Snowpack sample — Loveland Pass, Silver Plume, Colorado, USA (2/11/26, 12:00 PM MST)
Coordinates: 39.663, -105.886
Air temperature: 35 °F
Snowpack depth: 82 cm
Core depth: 40 cm
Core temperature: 23 °F
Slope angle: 13°, slope face: 12°
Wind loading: high
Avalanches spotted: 1
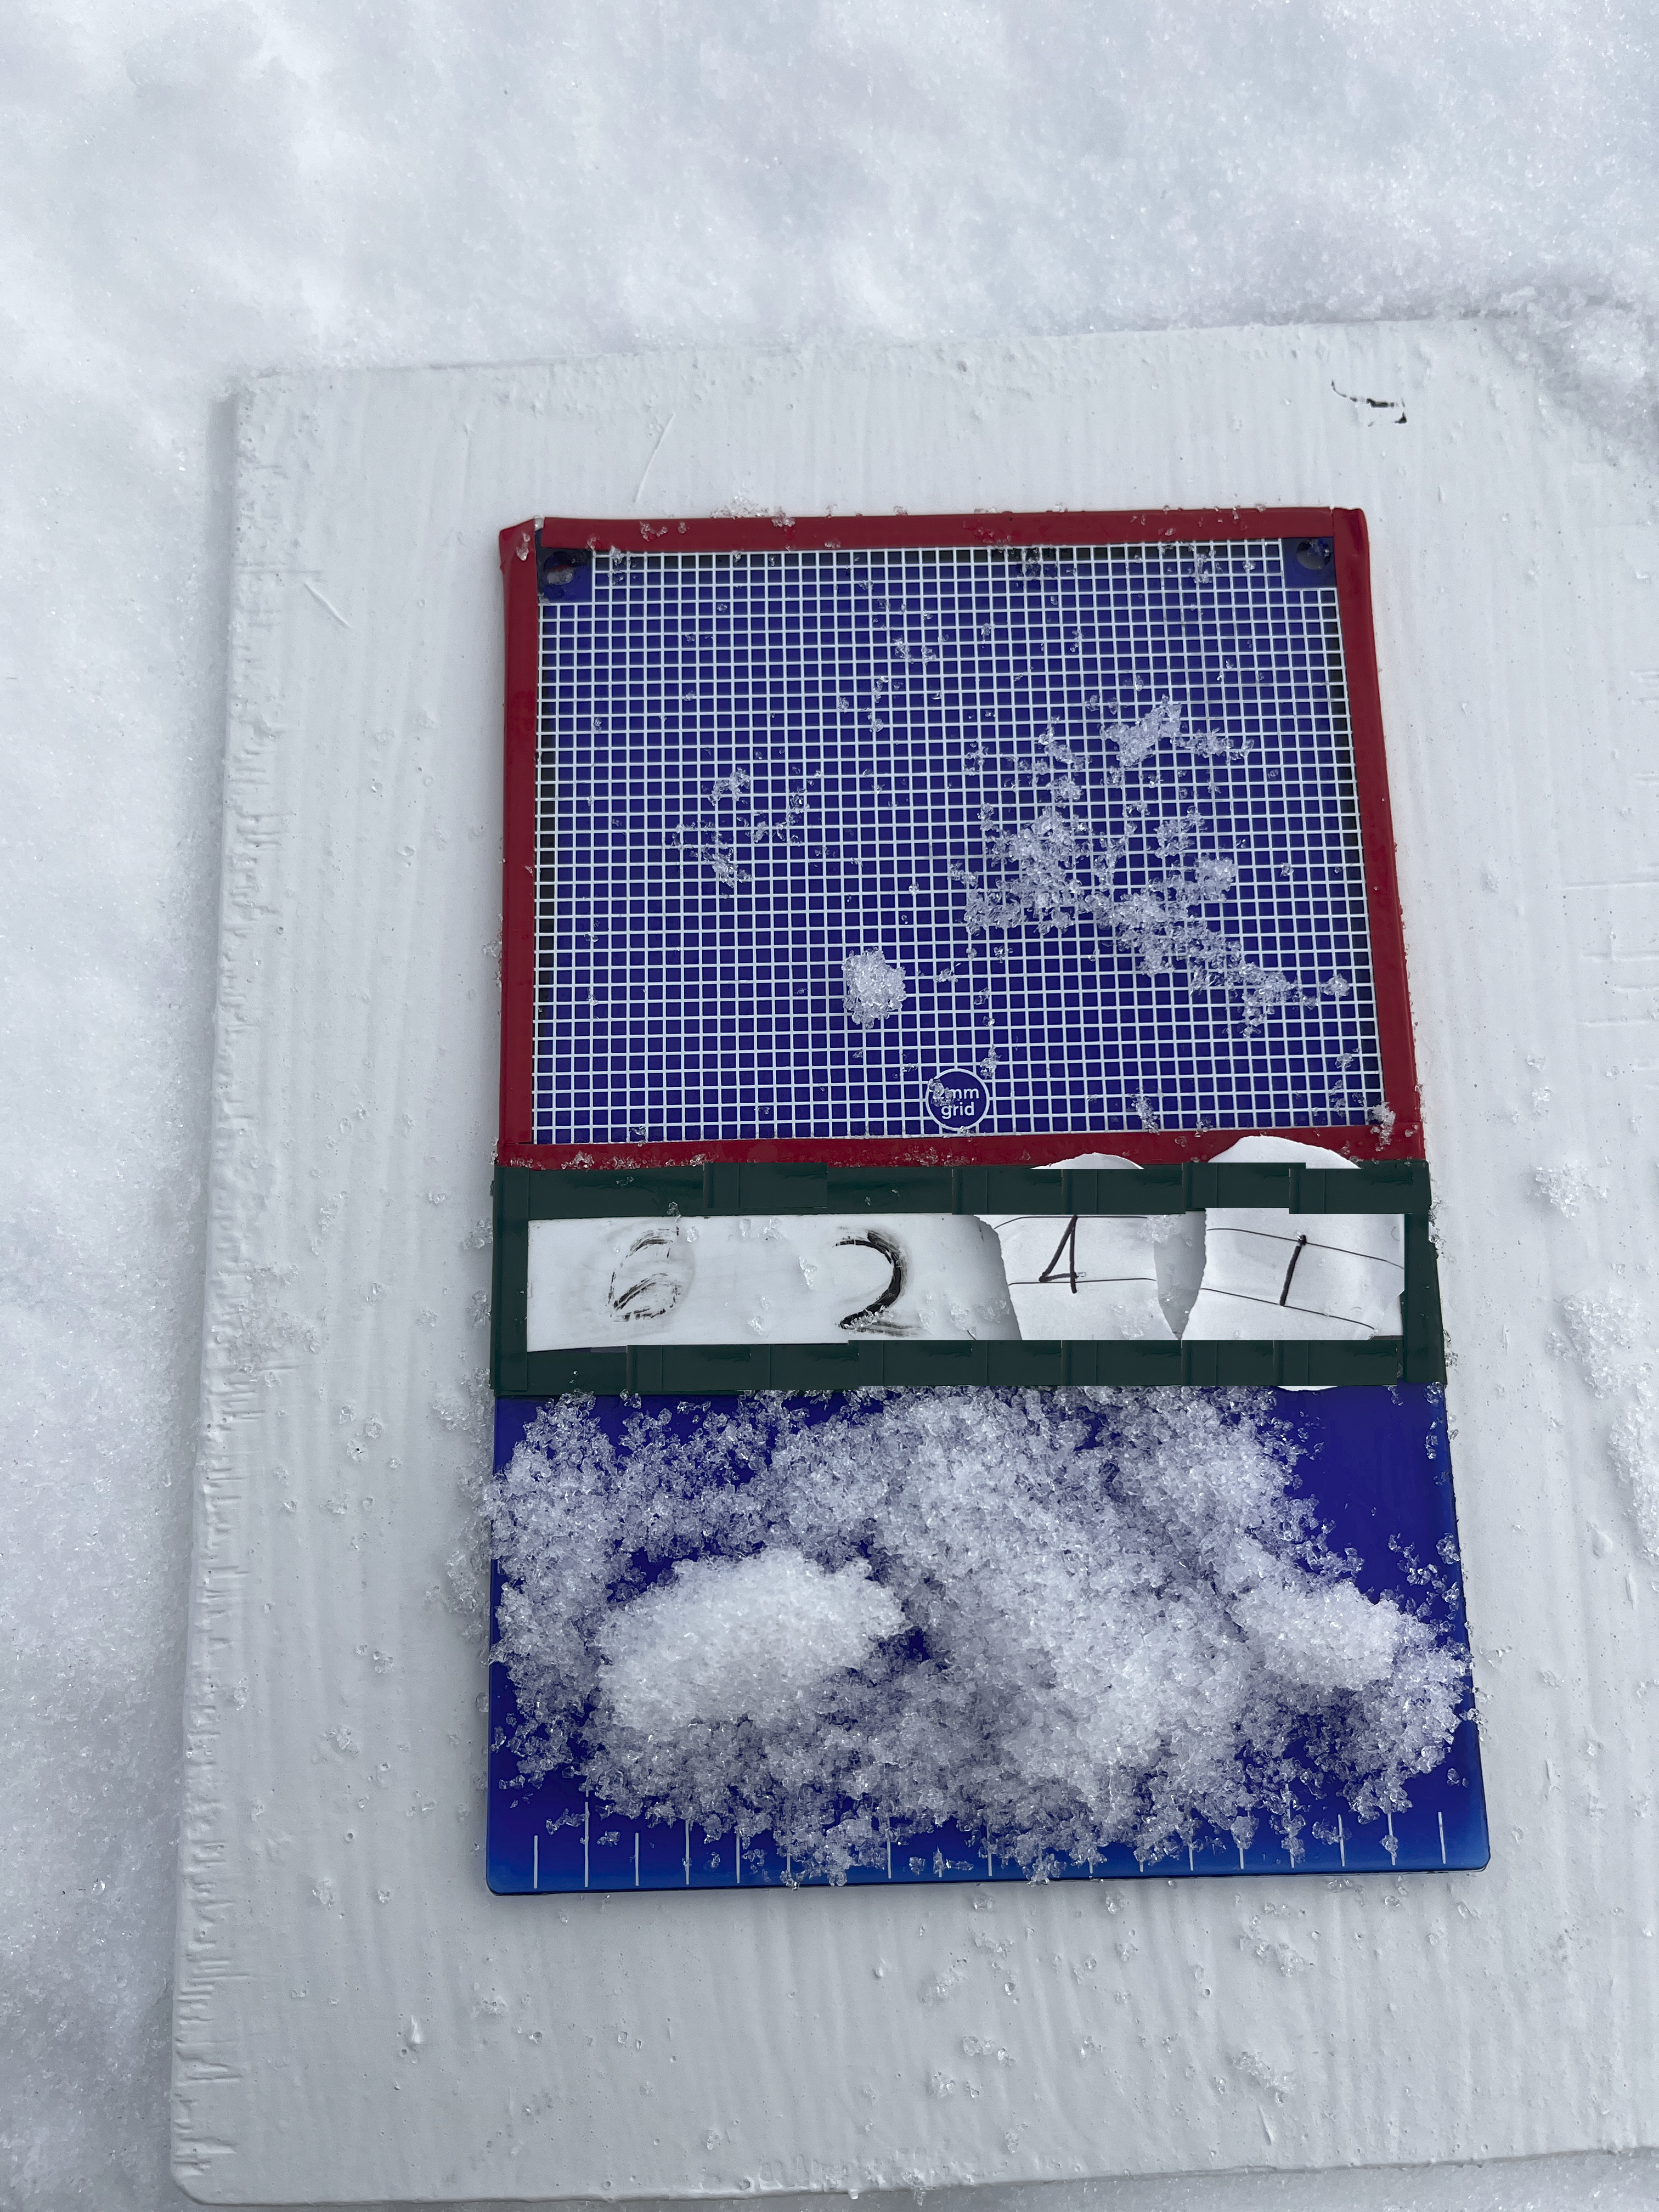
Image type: crystal_card
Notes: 1 small avalanche spotted on the north side of the bowl, lots of wind loading